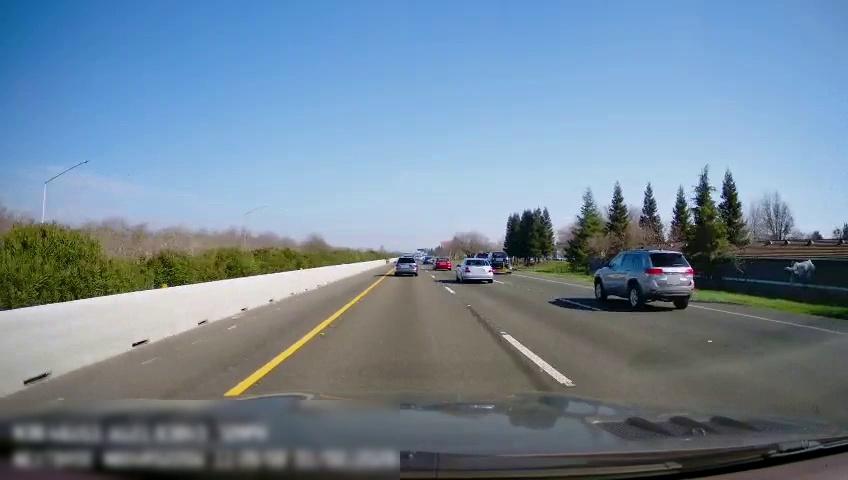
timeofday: Day
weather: Sunny
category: Drivable Space
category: Vehicles | SUV
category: Vehicles | Car
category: Vehicles | Car
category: Vehicles | SUV
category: Vehicles | Other LV
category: Vehicles | Car
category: Lanes | Current Lane
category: Lanes | Current Lane
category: Lanes | Alternate Lane
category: Lanes | Alternate Lane